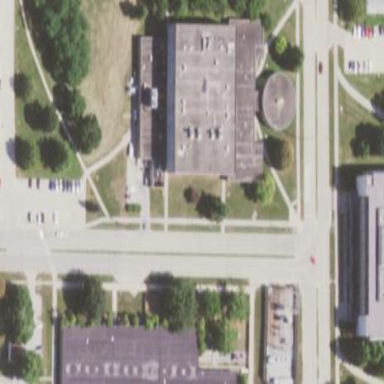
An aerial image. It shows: University building.